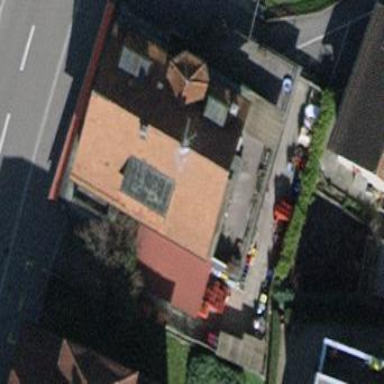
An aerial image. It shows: Convenience shop located in building.